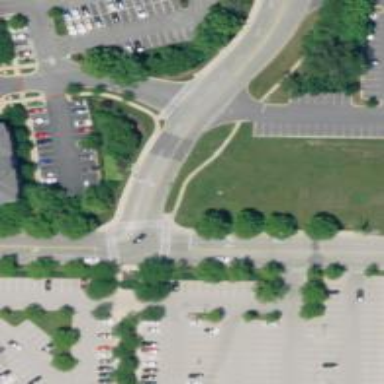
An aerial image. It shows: Marked road crossing.